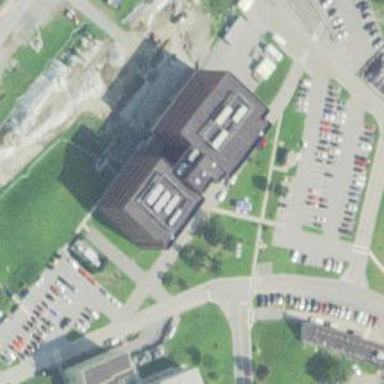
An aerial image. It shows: Building.